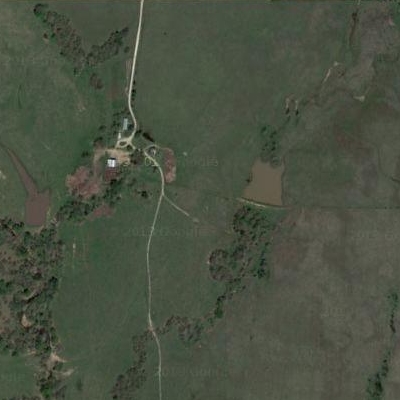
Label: aGrass